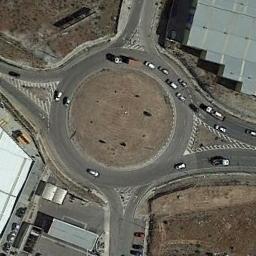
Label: roundabout